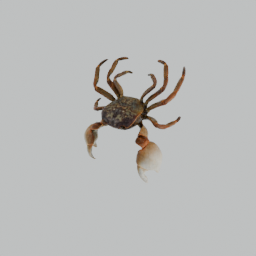
Label: animals